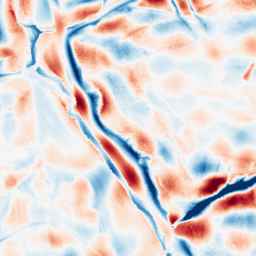
Category: wavelet
Decomposition family: wavelet_dwt
Decomposition parameters: wavelet: db8
level: 5
Upsampling method: quartic
Upsampling parameters: scale: 2
Upsampling scale: 2